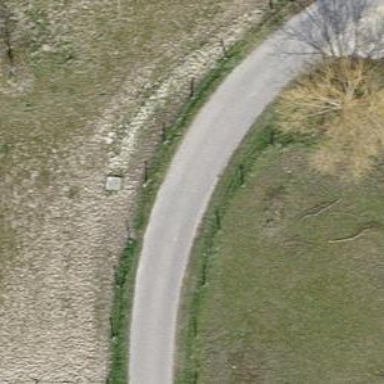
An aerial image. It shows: Unclassified road with asphalt surface and no sidewalk.